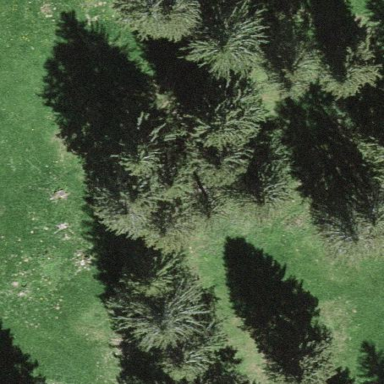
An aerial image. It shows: Beautiful woodland area.